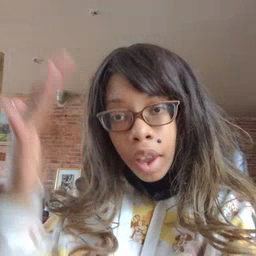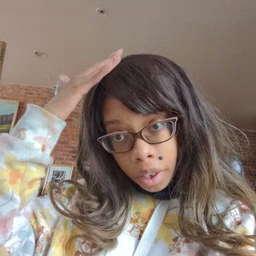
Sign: hat